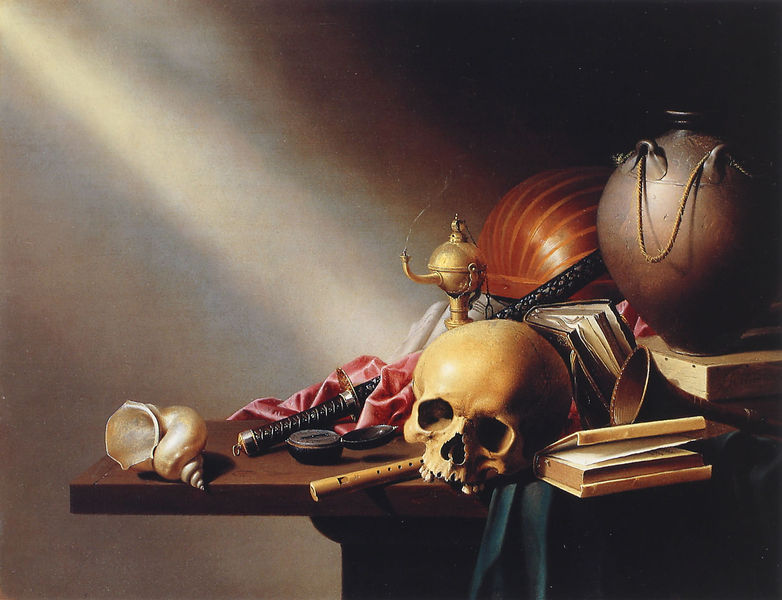
Titel: Vanitasstilleben
Künstler: Harem Steenwijck
Institution: London, National Gallery
Schlagwörter: gemälde, braun, bunt, tisch, rot, tuch, malerei, schädel, instrument, gold, instrumente, amphore, kanne, krug, stilleben, stillleben, vase, topf, farbig, bücher, uhr, lichteinfall, vanitas, vergänglichkeit, buch, dose, schwert, säbel, helm, flöte, kännchen, totenkopf, öllampe, muschel, schnecke, totenschädel, urne, trompete, kompass, morbide, buch#, katana, muwchel